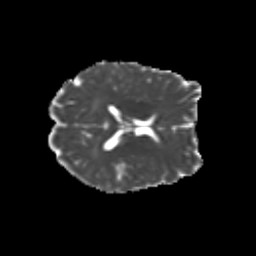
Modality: MD
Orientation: axial
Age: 23
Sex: female
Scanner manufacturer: siemens
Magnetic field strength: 3 T
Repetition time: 3.5 s
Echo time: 0.104 s